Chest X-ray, PA view. Patient: 39 years old, sex F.
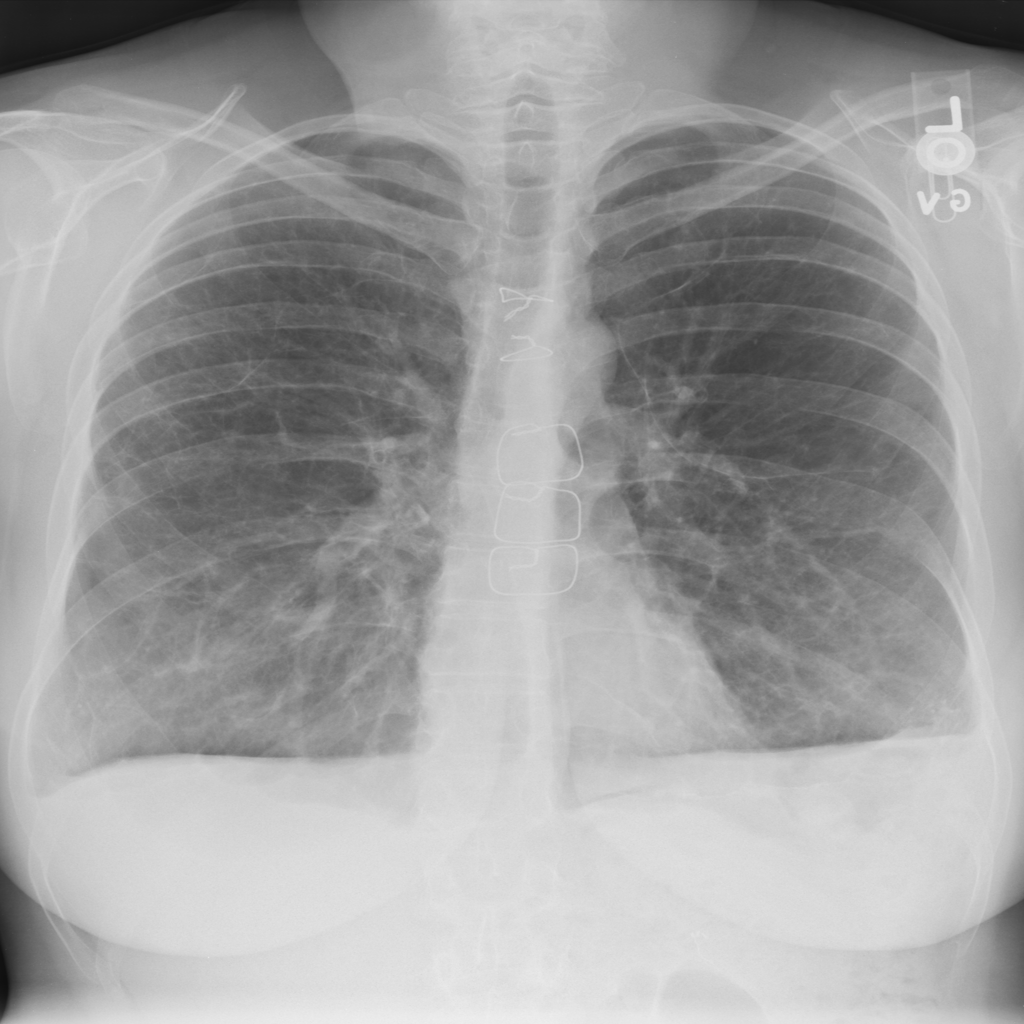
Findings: No Finding